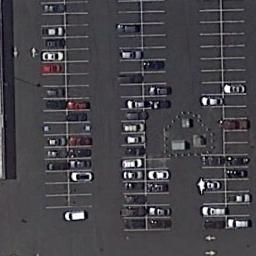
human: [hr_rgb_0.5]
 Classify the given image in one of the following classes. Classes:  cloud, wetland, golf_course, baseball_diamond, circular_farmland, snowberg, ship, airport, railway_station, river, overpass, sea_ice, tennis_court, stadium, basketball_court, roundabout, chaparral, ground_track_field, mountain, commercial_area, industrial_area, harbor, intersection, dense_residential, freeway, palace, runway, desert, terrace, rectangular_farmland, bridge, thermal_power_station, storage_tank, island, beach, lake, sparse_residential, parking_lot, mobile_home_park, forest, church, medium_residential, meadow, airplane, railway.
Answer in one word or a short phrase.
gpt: parking_lot